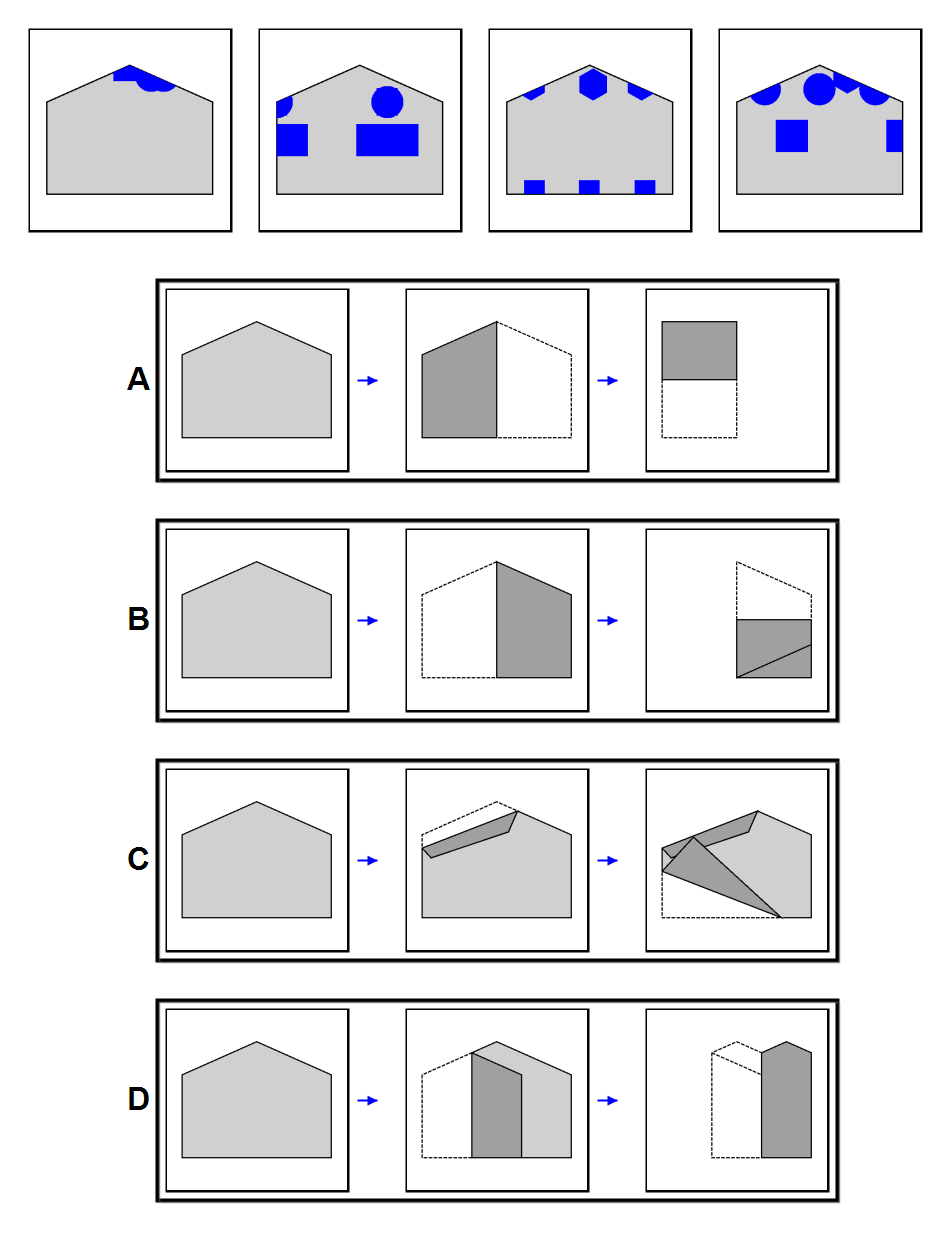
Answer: D